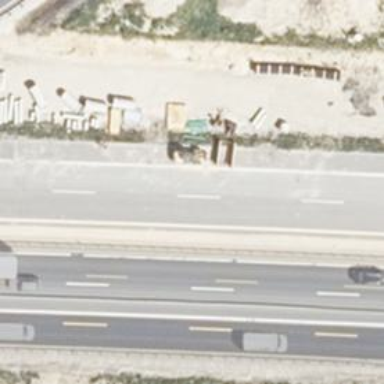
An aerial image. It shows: Asphalt motorway.